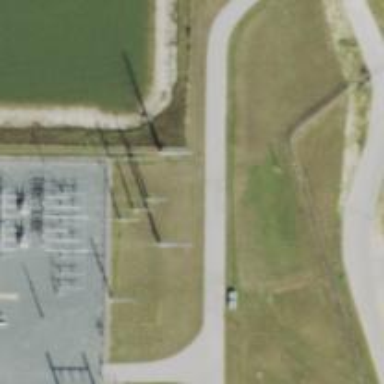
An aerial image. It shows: Power pole.